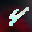
Label: 4